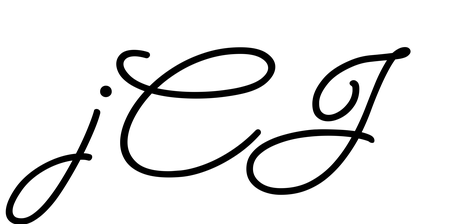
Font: MeowScript-Regular